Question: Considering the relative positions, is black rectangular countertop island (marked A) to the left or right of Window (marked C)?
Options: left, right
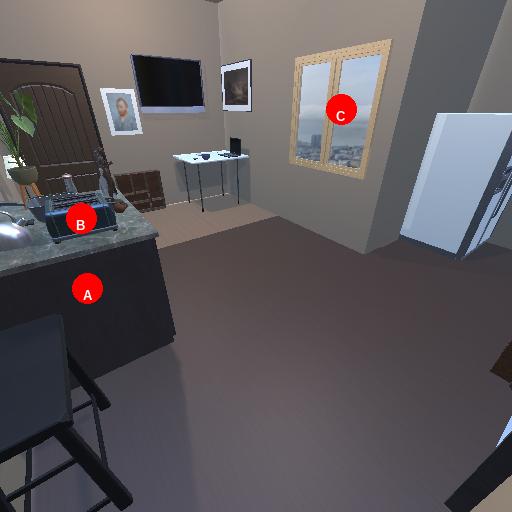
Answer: left